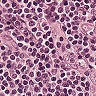
Metastatic tissue present: no